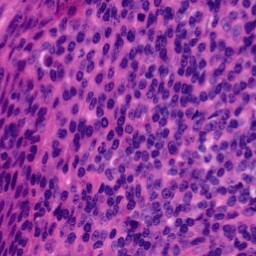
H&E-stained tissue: Tonsil